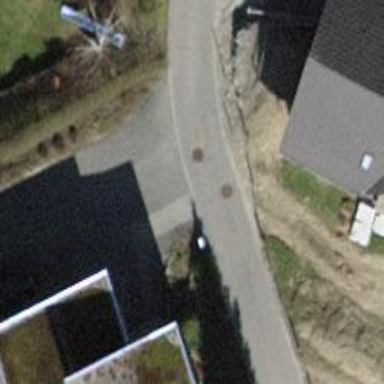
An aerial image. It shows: Asphalt road in residential area.